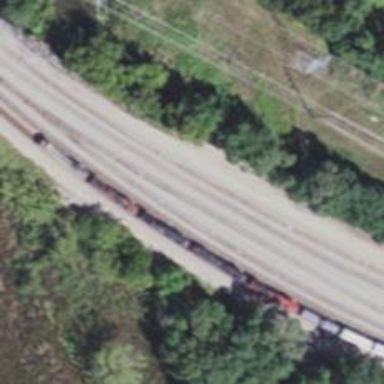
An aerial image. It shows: Railway yard used for servicing trains.